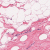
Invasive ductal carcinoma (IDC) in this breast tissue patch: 0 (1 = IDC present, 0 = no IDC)